Interaction volume radius: 10 \u00c5
Interaction volume height: 10 \u00c5
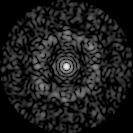
Disorder parameter: 0.7646